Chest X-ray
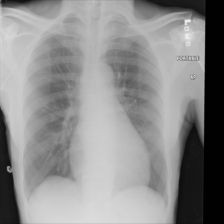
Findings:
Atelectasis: negative
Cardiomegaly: negative
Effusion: negative
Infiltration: negative
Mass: negative
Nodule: negative
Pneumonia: negative
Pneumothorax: negative
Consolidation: negative
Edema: negative
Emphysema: negative
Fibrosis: negative
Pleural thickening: negative
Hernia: negative